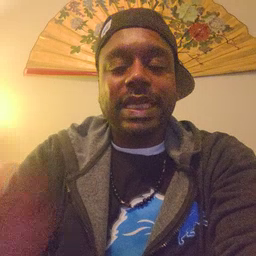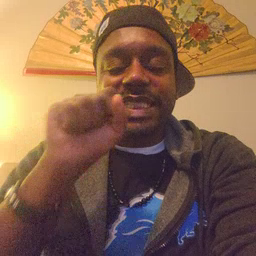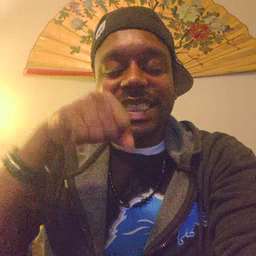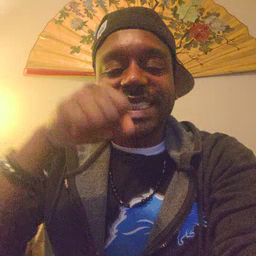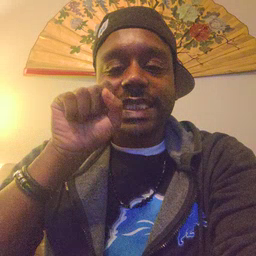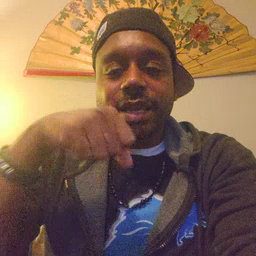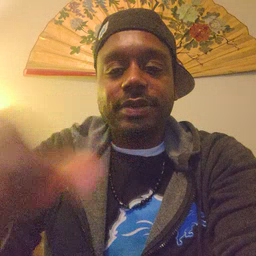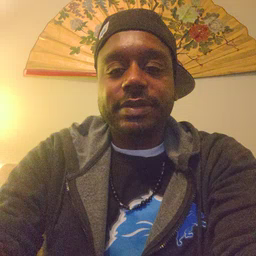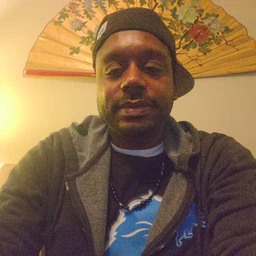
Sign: carrot